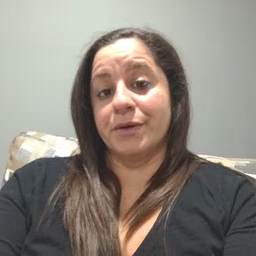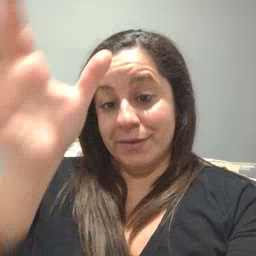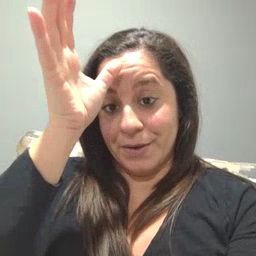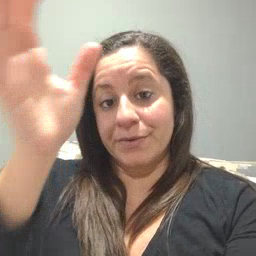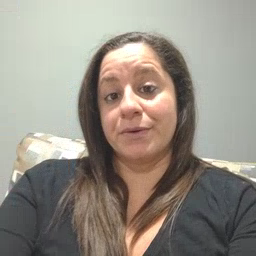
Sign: dad